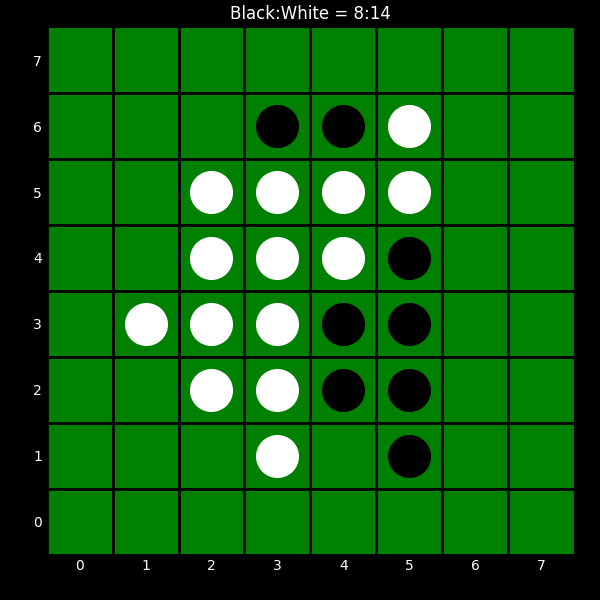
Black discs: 8
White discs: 14